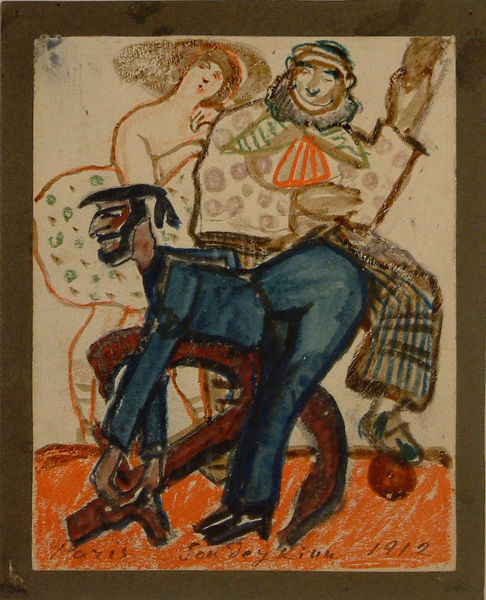
Titel: Costume Ball, Costume Ball
Künstler: Sergei Iur'evich (Soudeikine, Serge) Sudeikin
Standort: Amherst (Massachusetts, USA)
Institution: Mead Art Museum, Amherst College
Schlagwörter: blue, chair, hat, men, people, red, black, dress, figures, france, green, hair, lady, woman, yellow, brown, paris, apple, fruit, man, girl, orange, feet, drawing, paper, sketch, beard, french, couple, tie, love, pants, shoes, chalk, colour, clown, fashion, dancer, ball, ancor, romance, funny, anchor, plaid, man and woman, bent over, 20th century, odd, circus, draing, uuu, dated, woman and man, 1912, 1900's, sweet, polka dot, polka dots, spank, browb